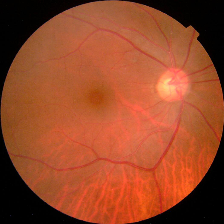
Diabetic retinopathy grade: No DR